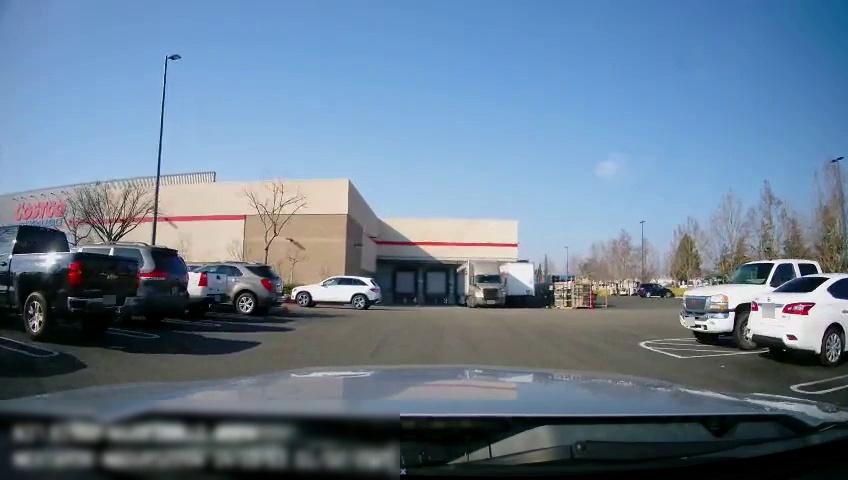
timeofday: Day
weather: Sunny
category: Drivable Space
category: Vehicles | Truck
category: Vehicles | SUV
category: Vehicles | Car
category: Vehicles | Truck
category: Vehicles | Truck
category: Vehicles | SUV
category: Vehicles | Truck
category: Vehicles | SUV
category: Vehicles | Truck
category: Vehicles | SUV